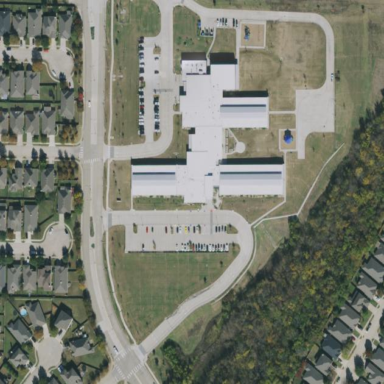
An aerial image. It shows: Elementary school.